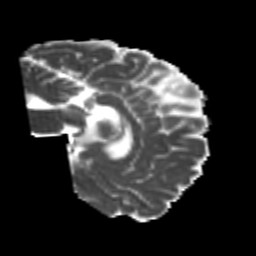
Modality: MD
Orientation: sagittal
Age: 22
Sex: male
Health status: healthy
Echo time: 0.074 s